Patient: sex M, age 74
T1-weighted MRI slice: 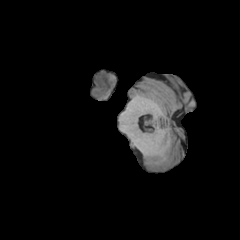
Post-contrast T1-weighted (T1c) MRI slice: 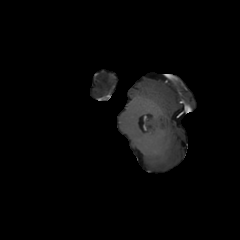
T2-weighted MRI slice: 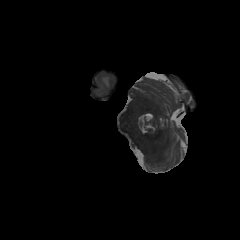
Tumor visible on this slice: yes
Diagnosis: Glioblastoma, IDH-wildtype
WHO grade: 4